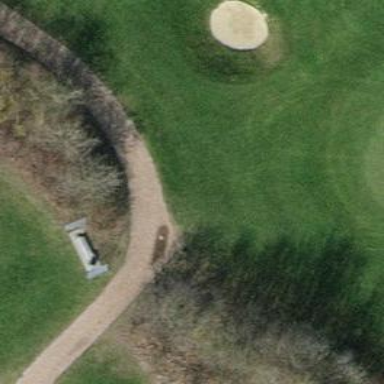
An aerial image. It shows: Path designated for golf carts.